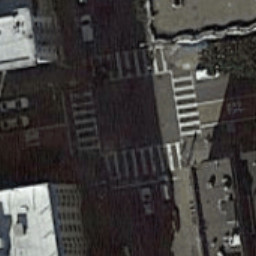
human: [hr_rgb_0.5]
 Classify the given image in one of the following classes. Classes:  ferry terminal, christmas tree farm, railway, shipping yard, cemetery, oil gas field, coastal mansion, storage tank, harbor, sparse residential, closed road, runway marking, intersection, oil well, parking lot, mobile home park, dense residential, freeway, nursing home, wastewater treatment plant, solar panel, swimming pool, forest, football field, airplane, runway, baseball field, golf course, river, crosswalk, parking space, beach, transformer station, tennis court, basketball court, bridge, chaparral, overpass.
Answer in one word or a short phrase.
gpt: crosswalk